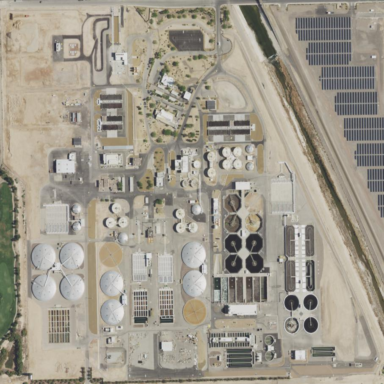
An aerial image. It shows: Wastewater plant.